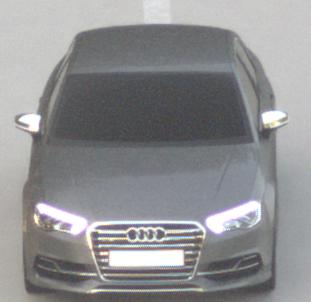
Make: Audi
Model: S3
Detailed model: 8V
Model produced from: 2013
Model produced until: 2020
Doors: 4
Color: gray
Road condition: wet road
Daytime: sunrise or sunset
Contrast: low contrast